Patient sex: F
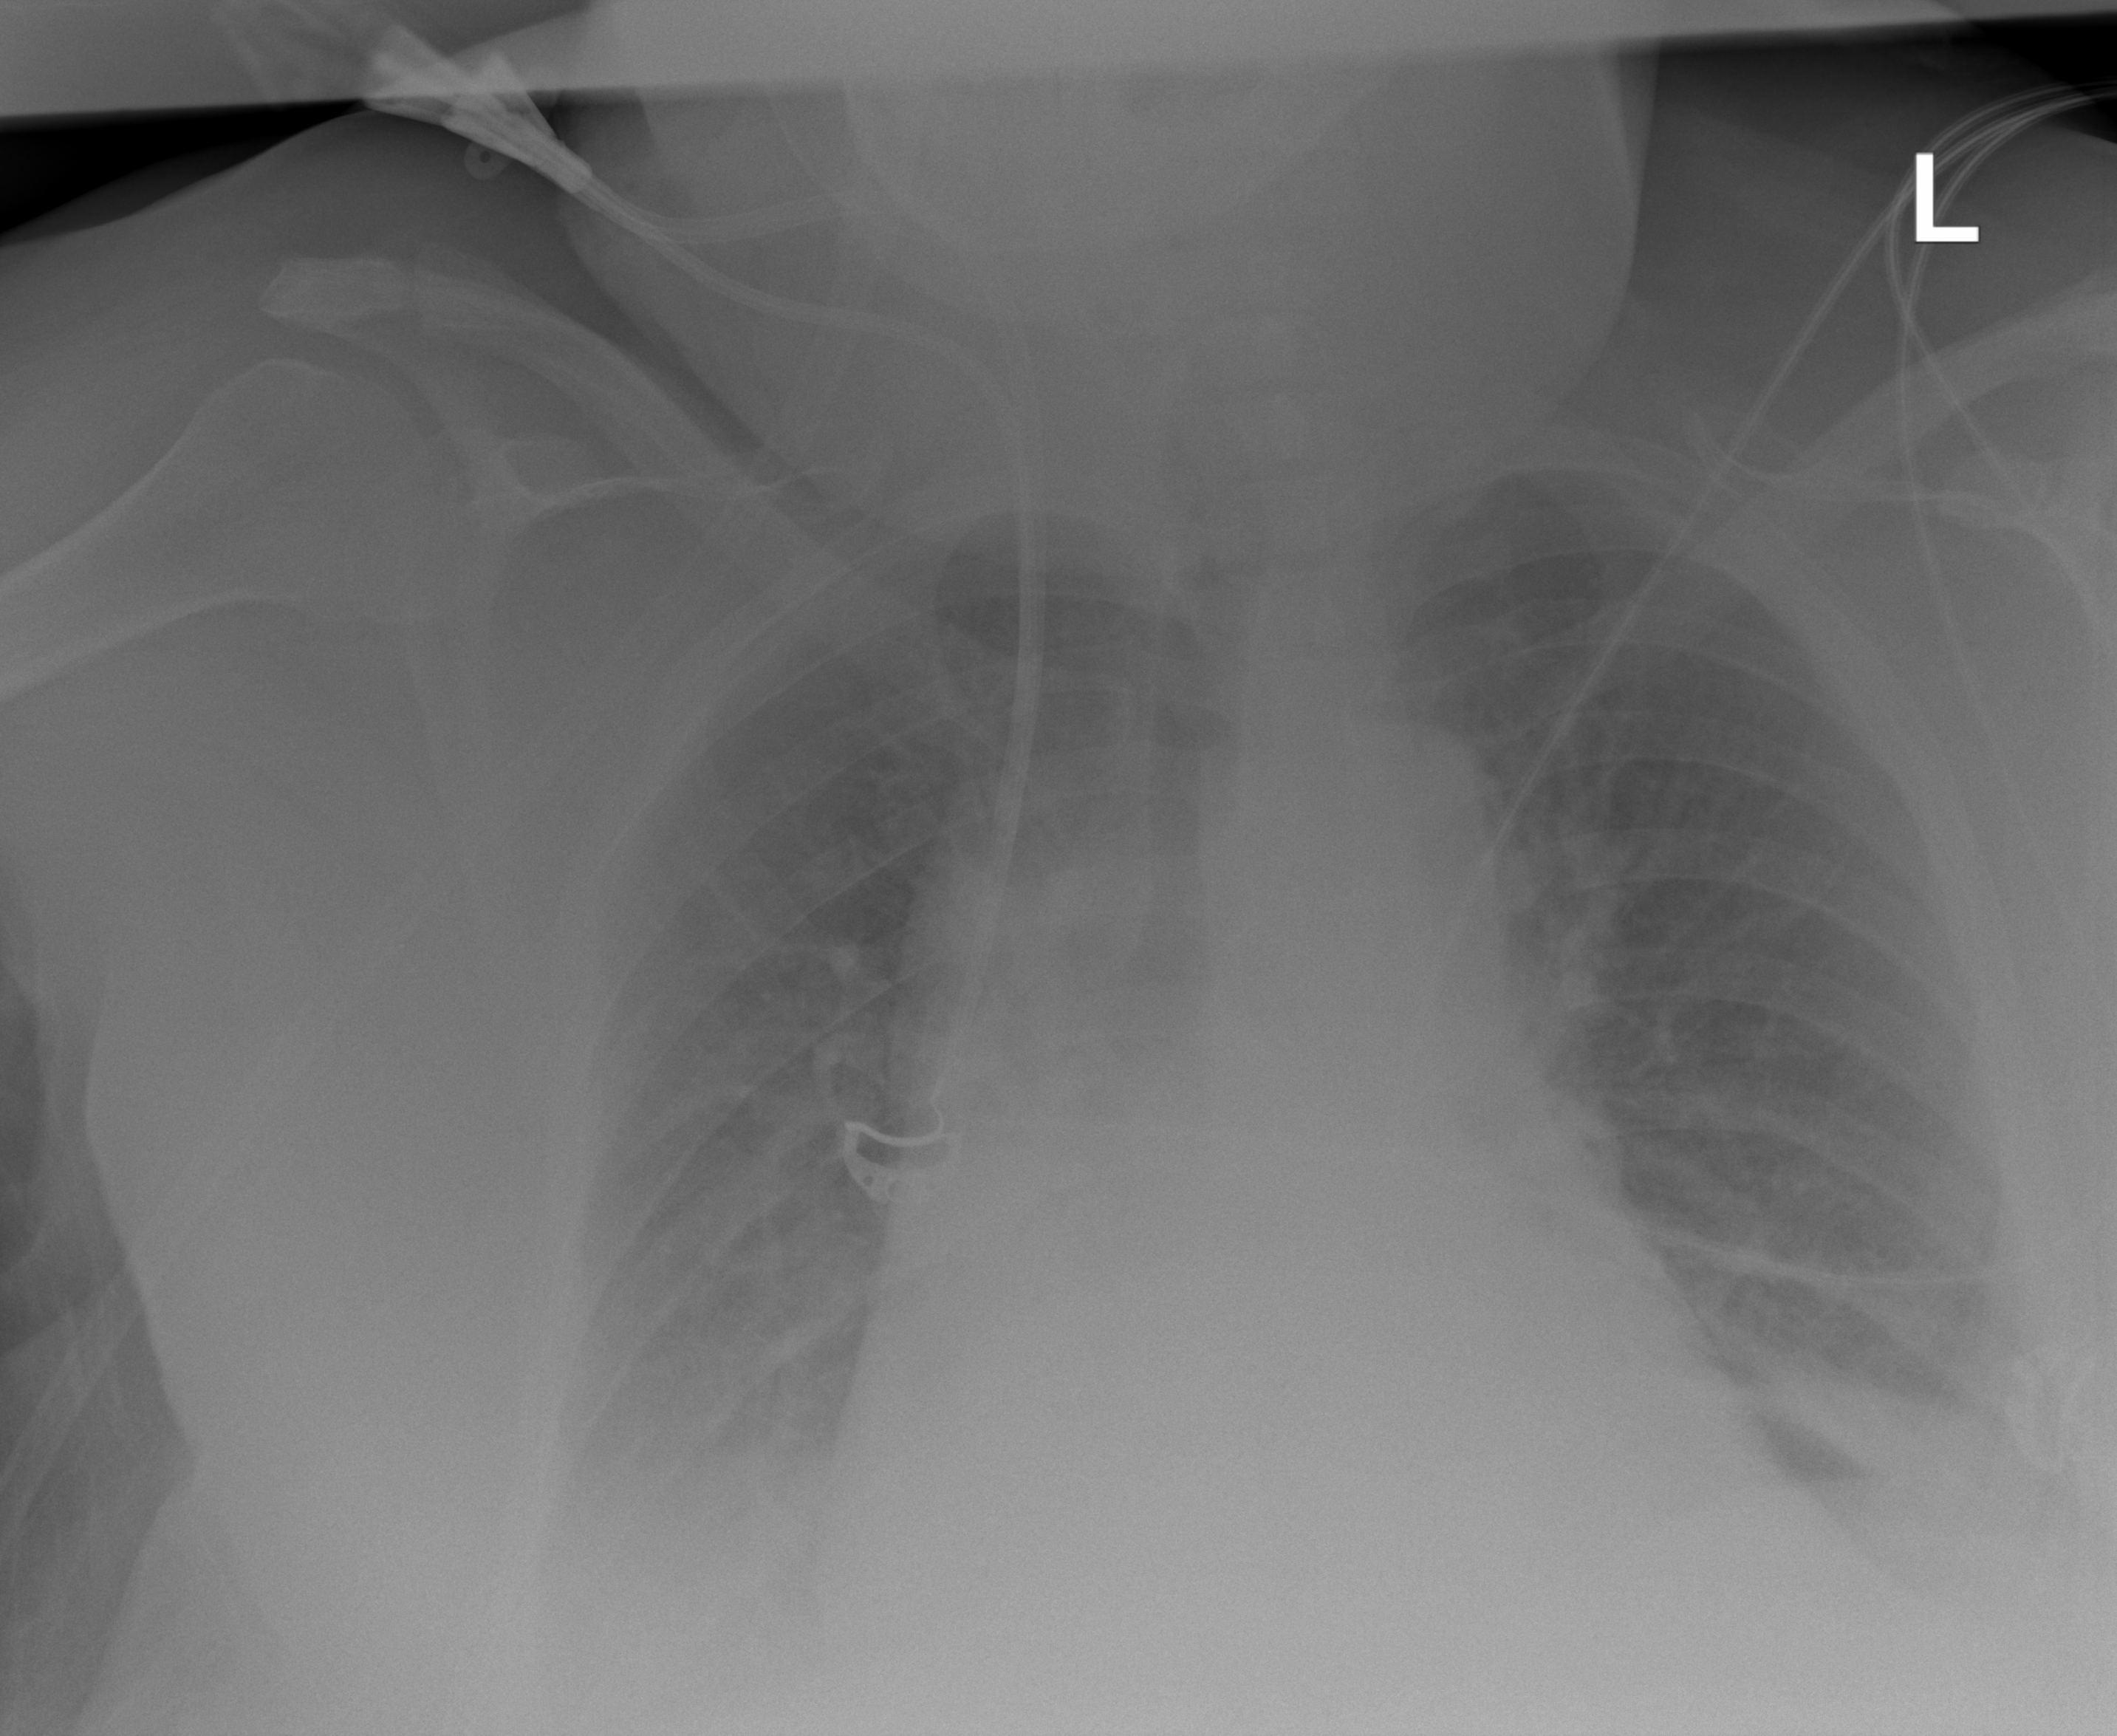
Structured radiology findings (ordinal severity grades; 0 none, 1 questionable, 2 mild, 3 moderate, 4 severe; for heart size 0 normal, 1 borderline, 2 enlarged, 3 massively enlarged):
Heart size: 1
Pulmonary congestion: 2
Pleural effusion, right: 2
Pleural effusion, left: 0
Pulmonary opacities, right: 2
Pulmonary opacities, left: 0
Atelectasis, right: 2
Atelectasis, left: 2